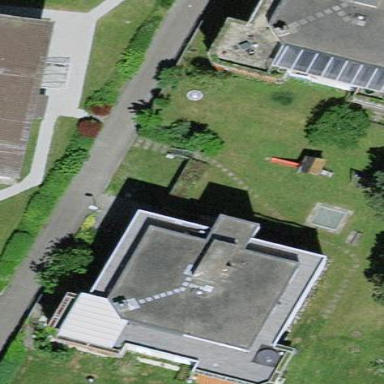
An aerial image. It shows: Residential building.